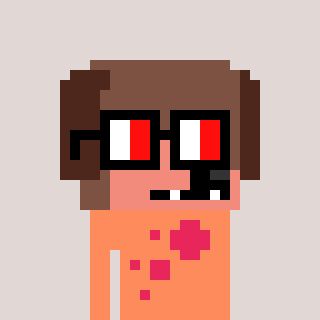
a pixel art character with square glasses with black frames and red eyes, a dog-shaped head and a peachy-colored body on a warm background